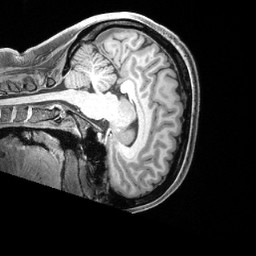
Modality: T1w
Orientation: sagittal
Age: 32
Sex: female
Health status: ill
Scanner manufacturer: siemens
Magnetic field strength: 3 T
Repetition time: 2.4 s
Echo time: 0.00222 s